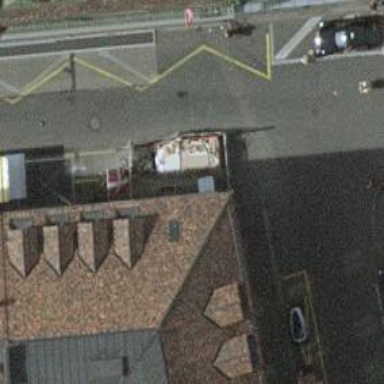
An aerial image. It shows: Asphalt footway with covered arcade. The footway is also sidewalk.